Question: I am using sikuli in c#. I have installed java in my pc and wrote the simple code to test which will be go to google.com and search a text.
My code is
'''
private void button1_Click(object sender, EventArgs e)
{
ChromeDriverService service1 = ChromeDriverService.CreateDefaultService();
service1.HideCommandPromptWindow = true;
var options1 = new ChromeOptions();
options1.AddArguments("--disable-notifications");
options1.AddArgument("--start-maximized");
var driver = new ChromeDriver(service1, options1);
driver.Navigate().GoToUrl("https://google.com");
driver.Manage().Window.Maximize();
APILauncher launch = new APILauncher(true);
string path = "E:/Test/";
launch.Start();
Sikuli4Net.sikuli_REST.Screen screen = new Sikuli4Net.sikuli_REST.Screen();
//Write Name
Pattern write = new Pattern(path + "write.PNG");
screen.Wait(write, 500);
screen.Type(write, "Tom Cruise", KeyModifier.NONE);
Thread.Sleep(2000);
//Click On search Button
Pattern search = new Pattern(path + "click.PNG");
screen.Wait(search, 500);
screen.Click(search, true);
launch.Stop();
}
'''
And I am getting this error

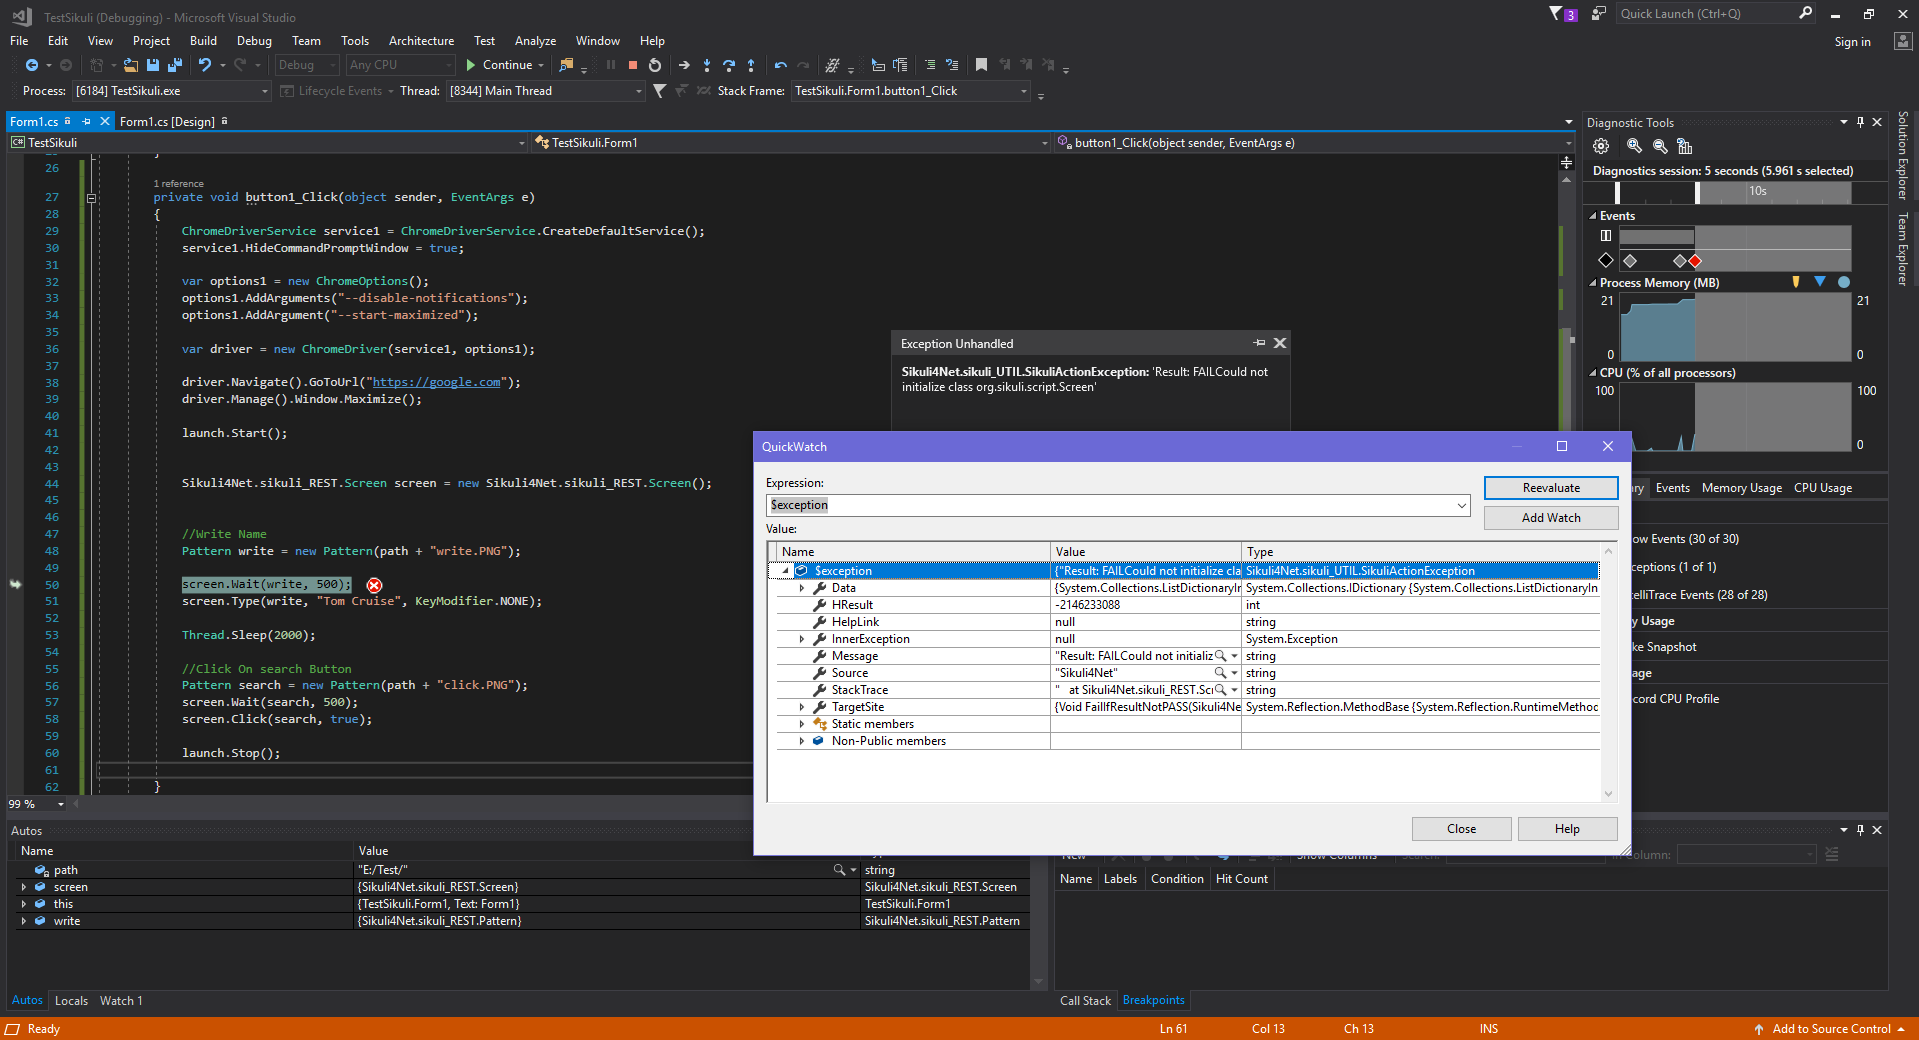
Answer: I was having a similar error (not related with C#, however it can be useful for someone else). I migrated last week to Java 11, and started to get the same error as you 'could not initialize class org.sikuli.script.screen' (I was using Intellij IDE), so I needed to downgrade to JDK 8 - currenty version is jdk1.8.0_202), and now it's working the same way again. Maybe it can be some start point for you take a look.